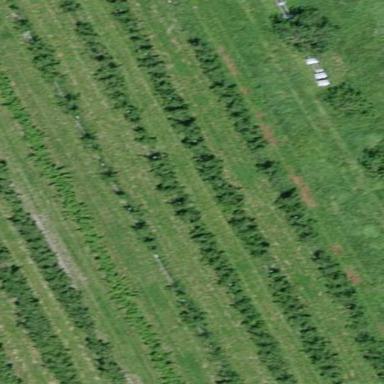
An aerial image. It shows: Orchard.